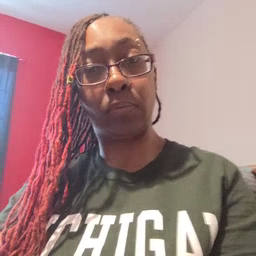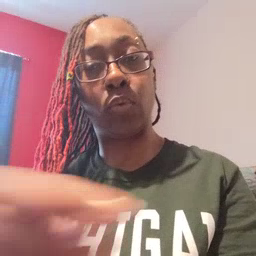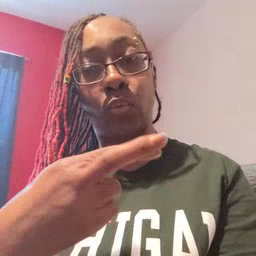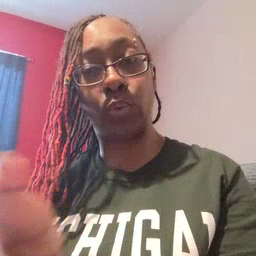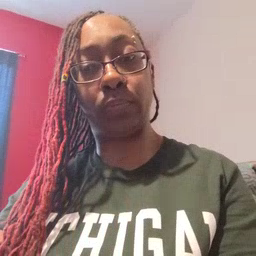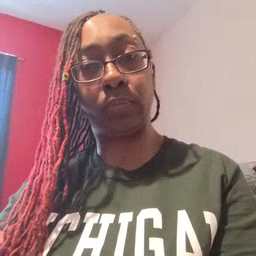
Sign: room